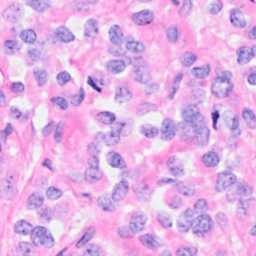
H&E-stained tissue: Breast